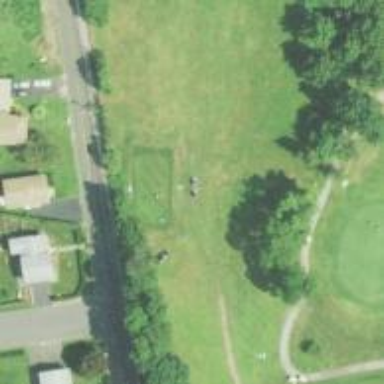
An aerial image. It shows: Golf tee.